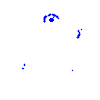
Particle: pion